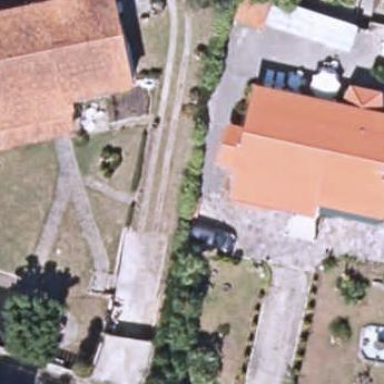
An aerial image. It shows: Simple house.